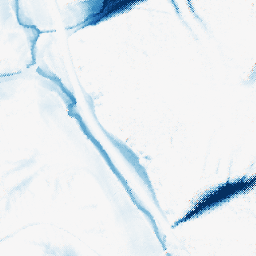
Category: morphological
Decomposition family: morphological
Decomposition parameters: operation: closing
size: 20
Upsampling method: regularized
Upsampling parameters: scale: 4
lambda_reg: 0.1
Upsampling scale: 4